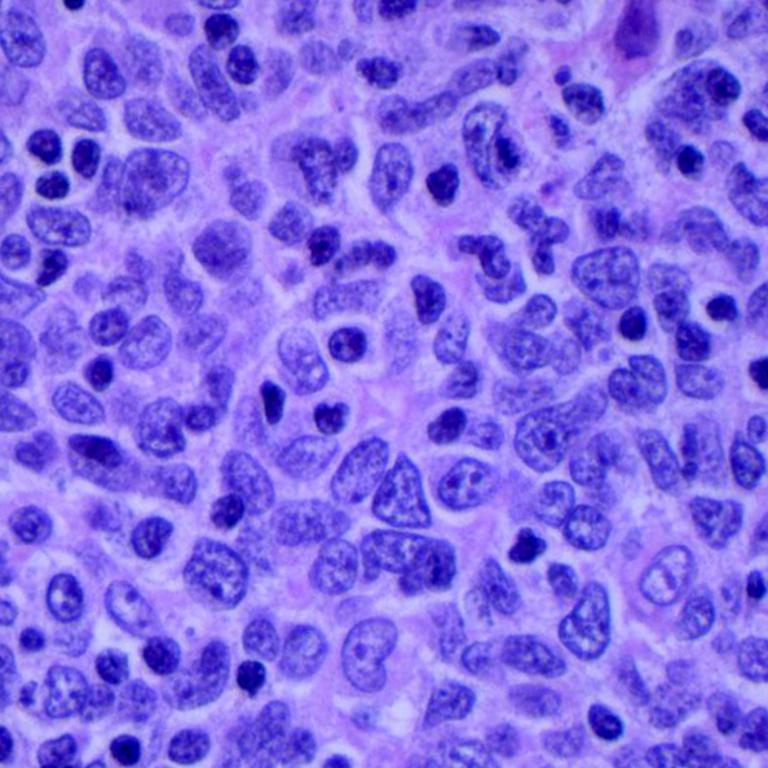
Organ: lung
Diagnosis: squamous carcinomas